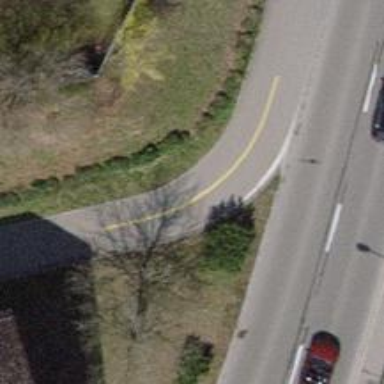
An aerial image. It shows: Cycleway.